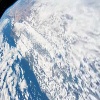
Label: cloud